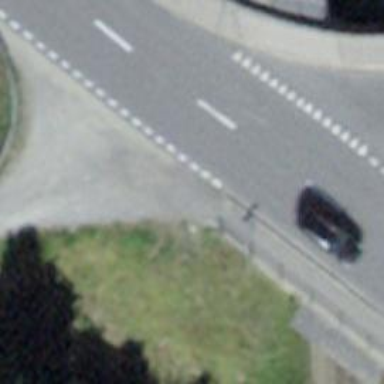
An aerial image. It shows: Primary highway crossing over left sidewalk with asphalt surface.